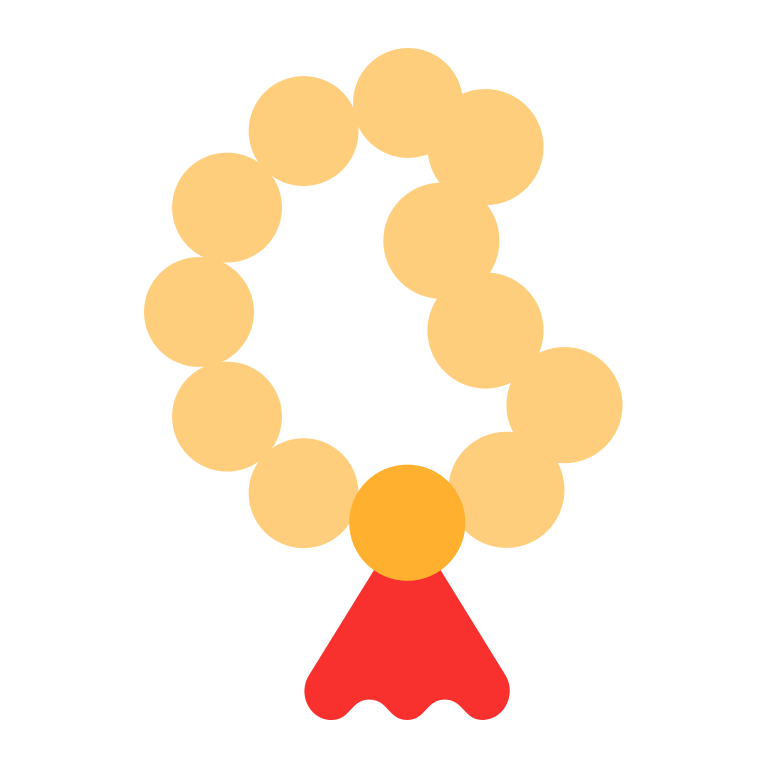
prayer beads flat